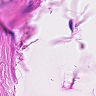
Metastatic tissue present: no